Interaction volume radius: 5 \u00c5
Interaction volume height: 20 \u00c5
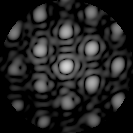
Disorder parameter: 0.173